Question: i would like to use the jQPlot and will render an axis as a series of date values - the raw package of jQPlot can be font here:
<URL>
<URL>
a) xaxis don't start at the left side and also it will show values that i don't want to see
b) just the same problem on the right with more numbers that dont need
c) i would like to have all days on the xaxis 1 2 3 4 5 ... not 31 3 6 9 ...
d) is it possible to set a kind of offset to the bottom (just a little bit ...)

'''
$.jqplot('chartdiv', [
[
['2012-08-01', 0],
['2012-08-02', 0],
['2012-08-03', 0],
['2012-08-04', 0],
['2012-08-05', 0],
['2012-08-06', 0],
['2012-08-07', 1],
['2012-08-08', 0],
['2012-08-09', 6],
['2012-08-10', 0],
['2012-08-11', 0],
['2012-08-12', 0],
['2012-08-13', 0],
['2012-08-14', 0],
['2012-08-15', 0],
['2012-08-16', 0],
['2012-08-17', 0],
['2012-08-18', 0],
['2012-08-19', 0],
['2012-08-20', 0],
['2012-08-21', 0],
['2012-08-22', 0],
['2012-08-23', 0],
['2012-08-24', 0],
['2012-08-25', 0],
['2012-08-26', 0],
['2012-08-27', 0],
['2012-08-28', 0],
['2012-08-29', 0],
['2012-08-30', 0],
['2012-08-31', 0]
]
], {
title: 'Downloadstatistik',
axes: {
xaxis: {
renderer: $.jqplot.DateAxisRenderer,
tickOptions: {
formatString: '%#d',
tickInterval: '1 month'
},
pad: 1.0
},
yaxis: {
tickOptions: {
formatString: '%.0f'
},
min: 0
}
}
});
'''
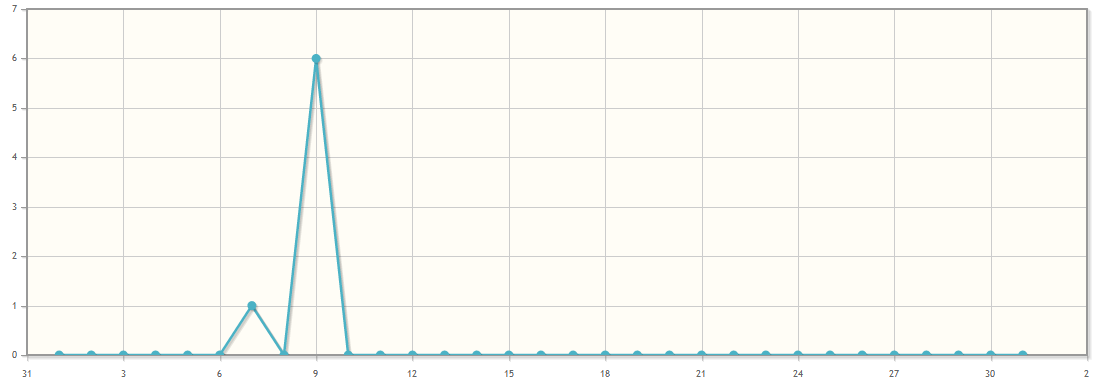
Answer: To start, you should try to set your tickInterval to "1 day" :)
After this, the trick is to set your xaxis min and max according to first and last values of your dates array.
Here's an example :
'''
var timeline = [[
['2012-08-01', 0], ['2012-08-02', 0], ['2012-08-03', 0],
['2012-08-04', 0], ['2012-08-05', 0], ['2012-08-06', 0],
['2012-08-07', 1], ['2012-08-08', 0], ['2012-08-09', 6],
['2012-08-10', 0], ['2012-08-11', 0], ['2012-08-12', 0],
['2012-08-13', 0], ['2012-08-14', 0], ['2012-08-15', 0],
['2012-08-16', 0], ['2012-08-17', 0], ['2012-08-18', 0],
['2012-08-19', 0], ['2012-08-20', 0], ['2012-08-21', 0],
['2012-08-22', 0], ['2012-08-23', 0], ['2012-08-24', 0],
['2012-08-25', 0], ['2012-08-26', 0], ['2012-08-27', 0],
['2012-08-28', 0], ['2012-08-29', 0], ['2012-08-30', 0],
['2012-08-31', 0]
]];
var plot = $.jqplot('chartdiv', timeline, {
title: 'Downloadstatistik',
axes: {
xaxis: {
renderer: $.jqplot.DateAxisRenderer,
tickOptions: { formatString: '%#d' },
tickInterval: '1 day',
min: timeline[0][0][0],
max: timeline[0][timeline[0].length-1][0]
},
yaxis: {
tickOptions: { formatString: '%.0f' },
min: 0
}
}
});
'''
Also I think no pad is needed.
You can test this sample code here : <URL>